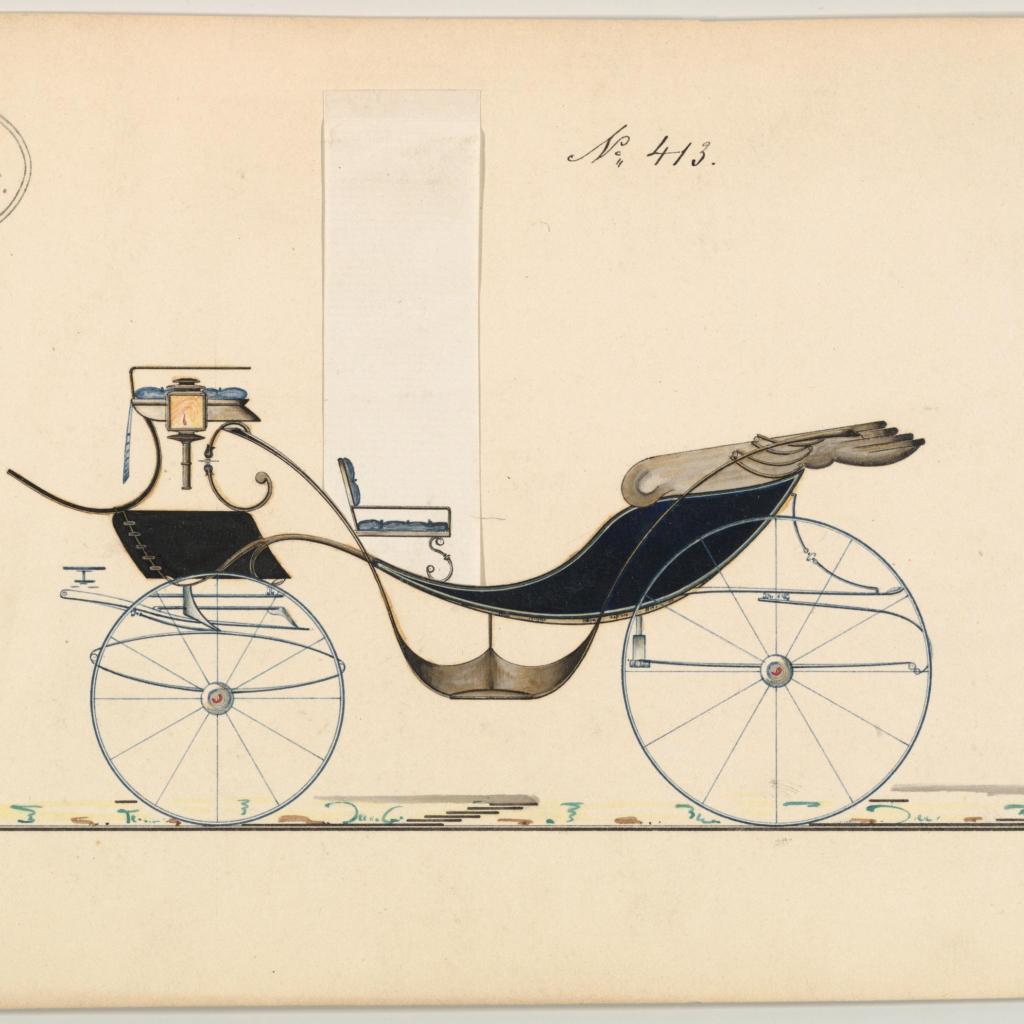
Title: Victoria #413
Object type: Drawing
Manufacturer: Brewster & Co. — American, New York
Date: c. 1860
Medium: pen and black ink, watercolor and gouache, with gum arabic and ink stamp
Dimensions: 6 x 9 in. (15.2 x 22.9 cm)
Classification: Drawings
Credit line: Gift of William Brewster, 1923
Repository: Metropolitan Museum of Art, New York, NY